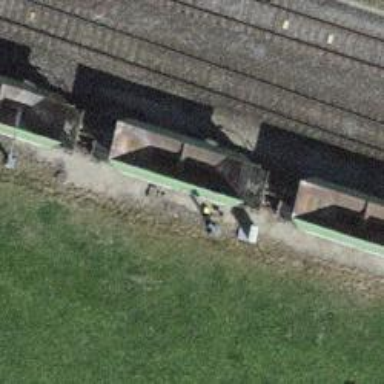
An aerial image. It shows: Single-track electrified railway siding with contact line for service.